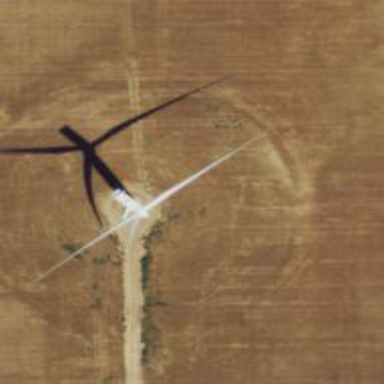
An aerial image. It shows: Wind generator powered by wind turbines of horizontal axis type. It is manufactured by Vestas.